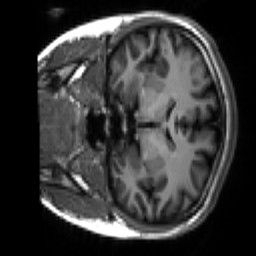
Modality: T1w
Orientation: coronal
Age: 18
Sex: female
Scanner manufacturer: siemens
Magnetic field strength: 3 T
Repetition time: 2.3 s
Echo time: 0.00266 s